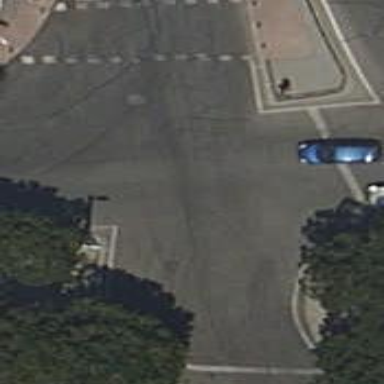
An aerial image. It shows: Secondary road with asphalt surface leading to roundabout.